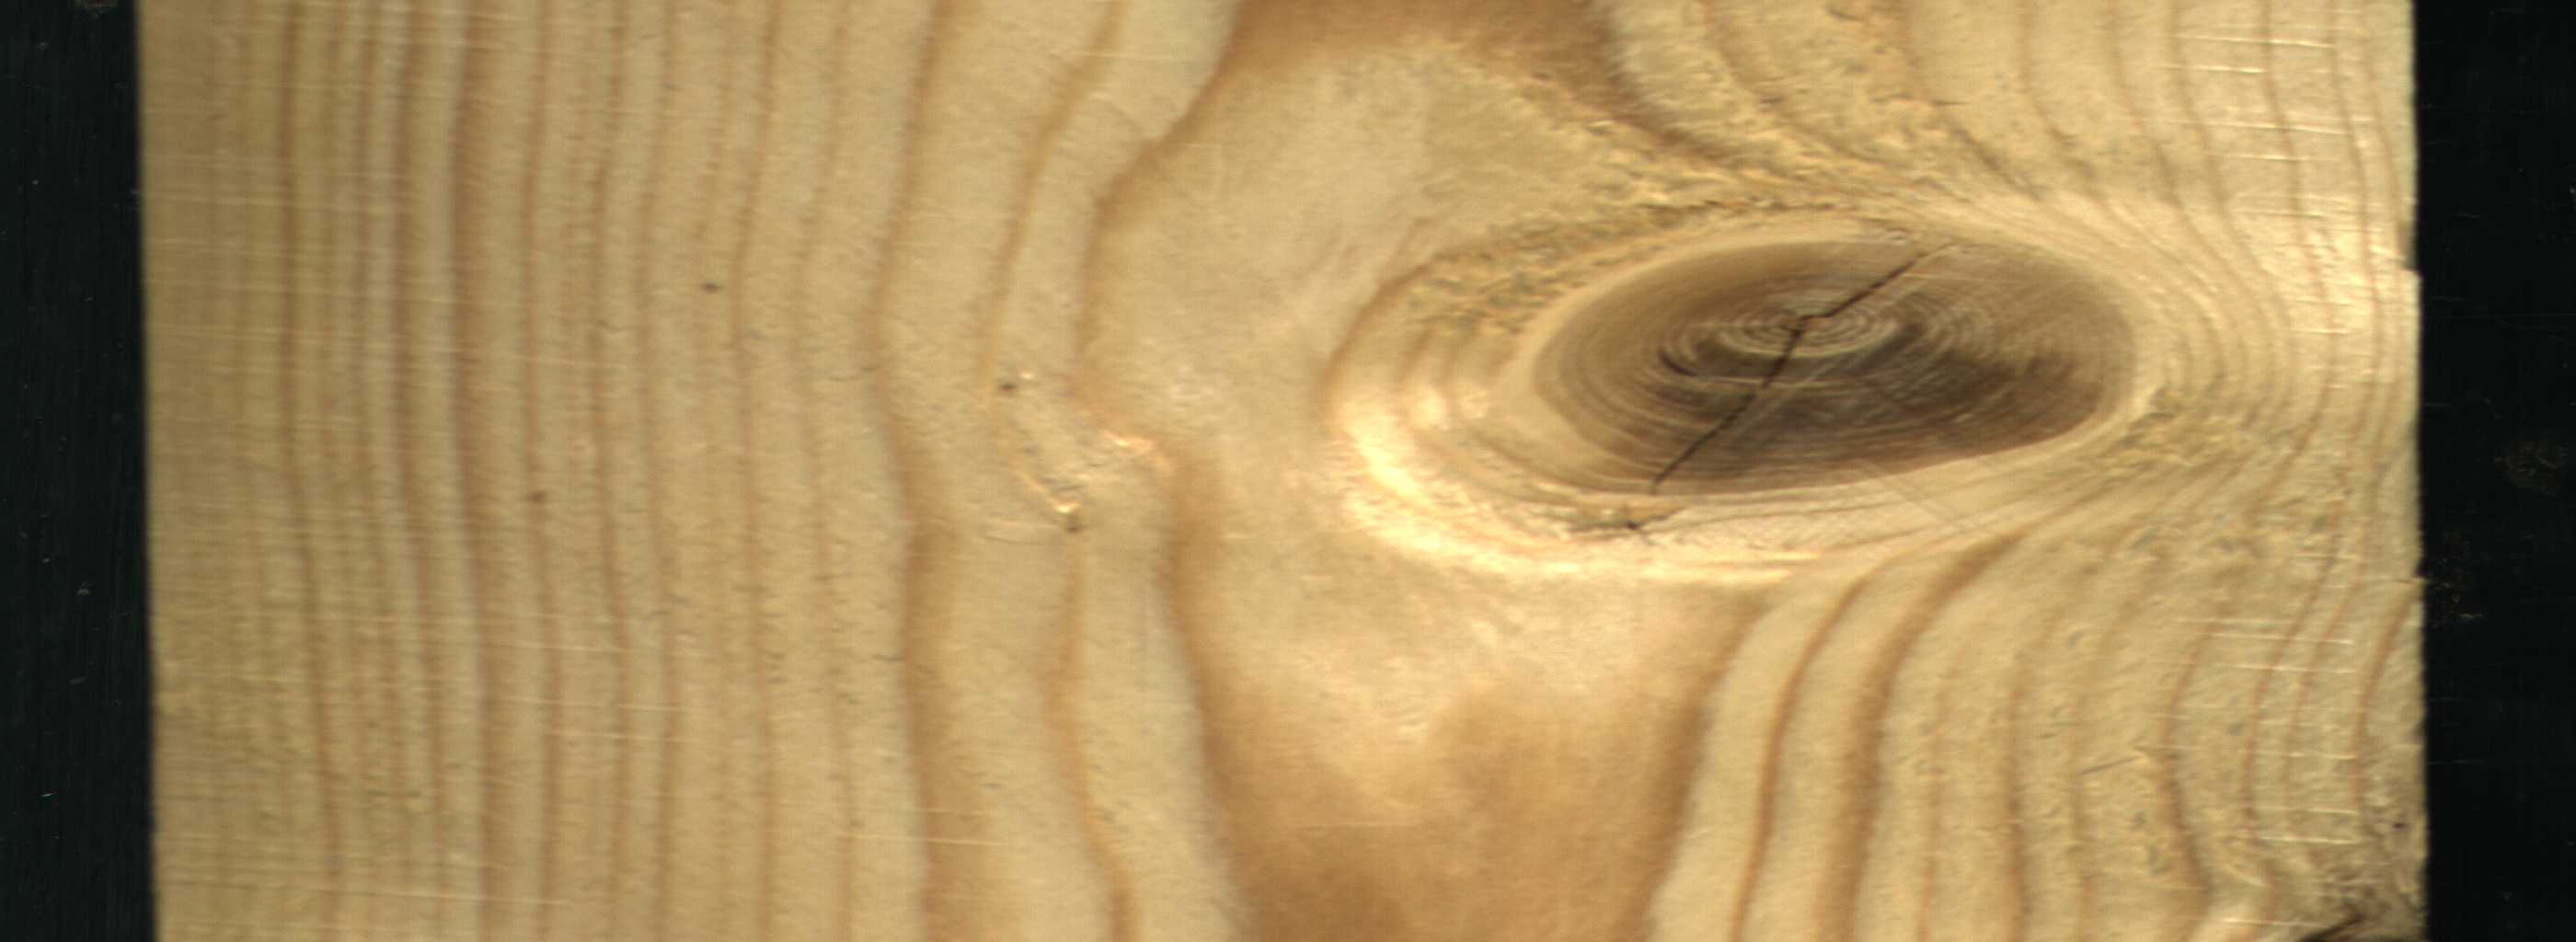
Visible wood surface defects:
knot_with_crack